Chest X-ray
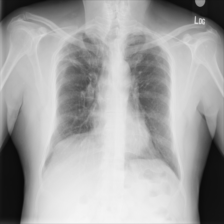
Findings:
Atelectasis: negative
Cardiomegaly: negative
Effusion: negative
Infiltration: negative
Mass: negative
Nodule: negative
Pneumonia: negative
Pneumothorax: negative
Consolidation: negative
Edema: negative
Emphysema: negative
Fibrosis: negative
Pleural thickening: negative
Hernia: negative